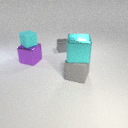
large gray rubber cube in front of small gray metal cube